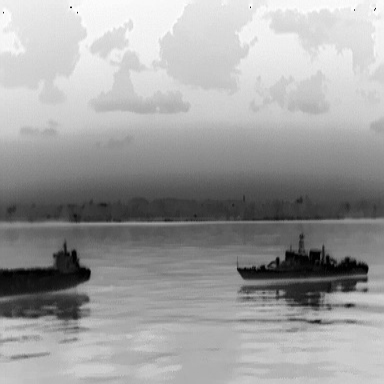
There are two objects shown in the infrared image, including a warship, and a liner.